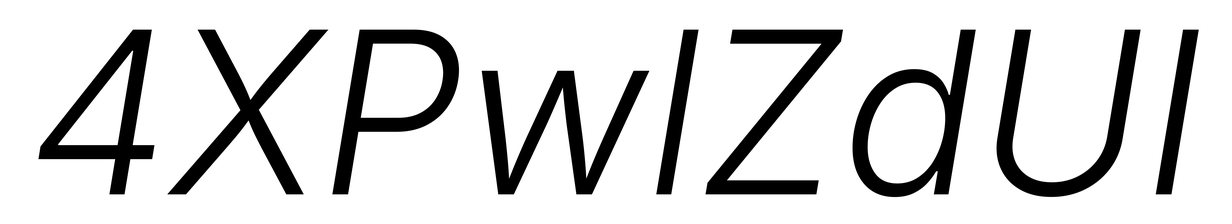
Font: Inter-Italic_Light_Italic